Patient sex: F
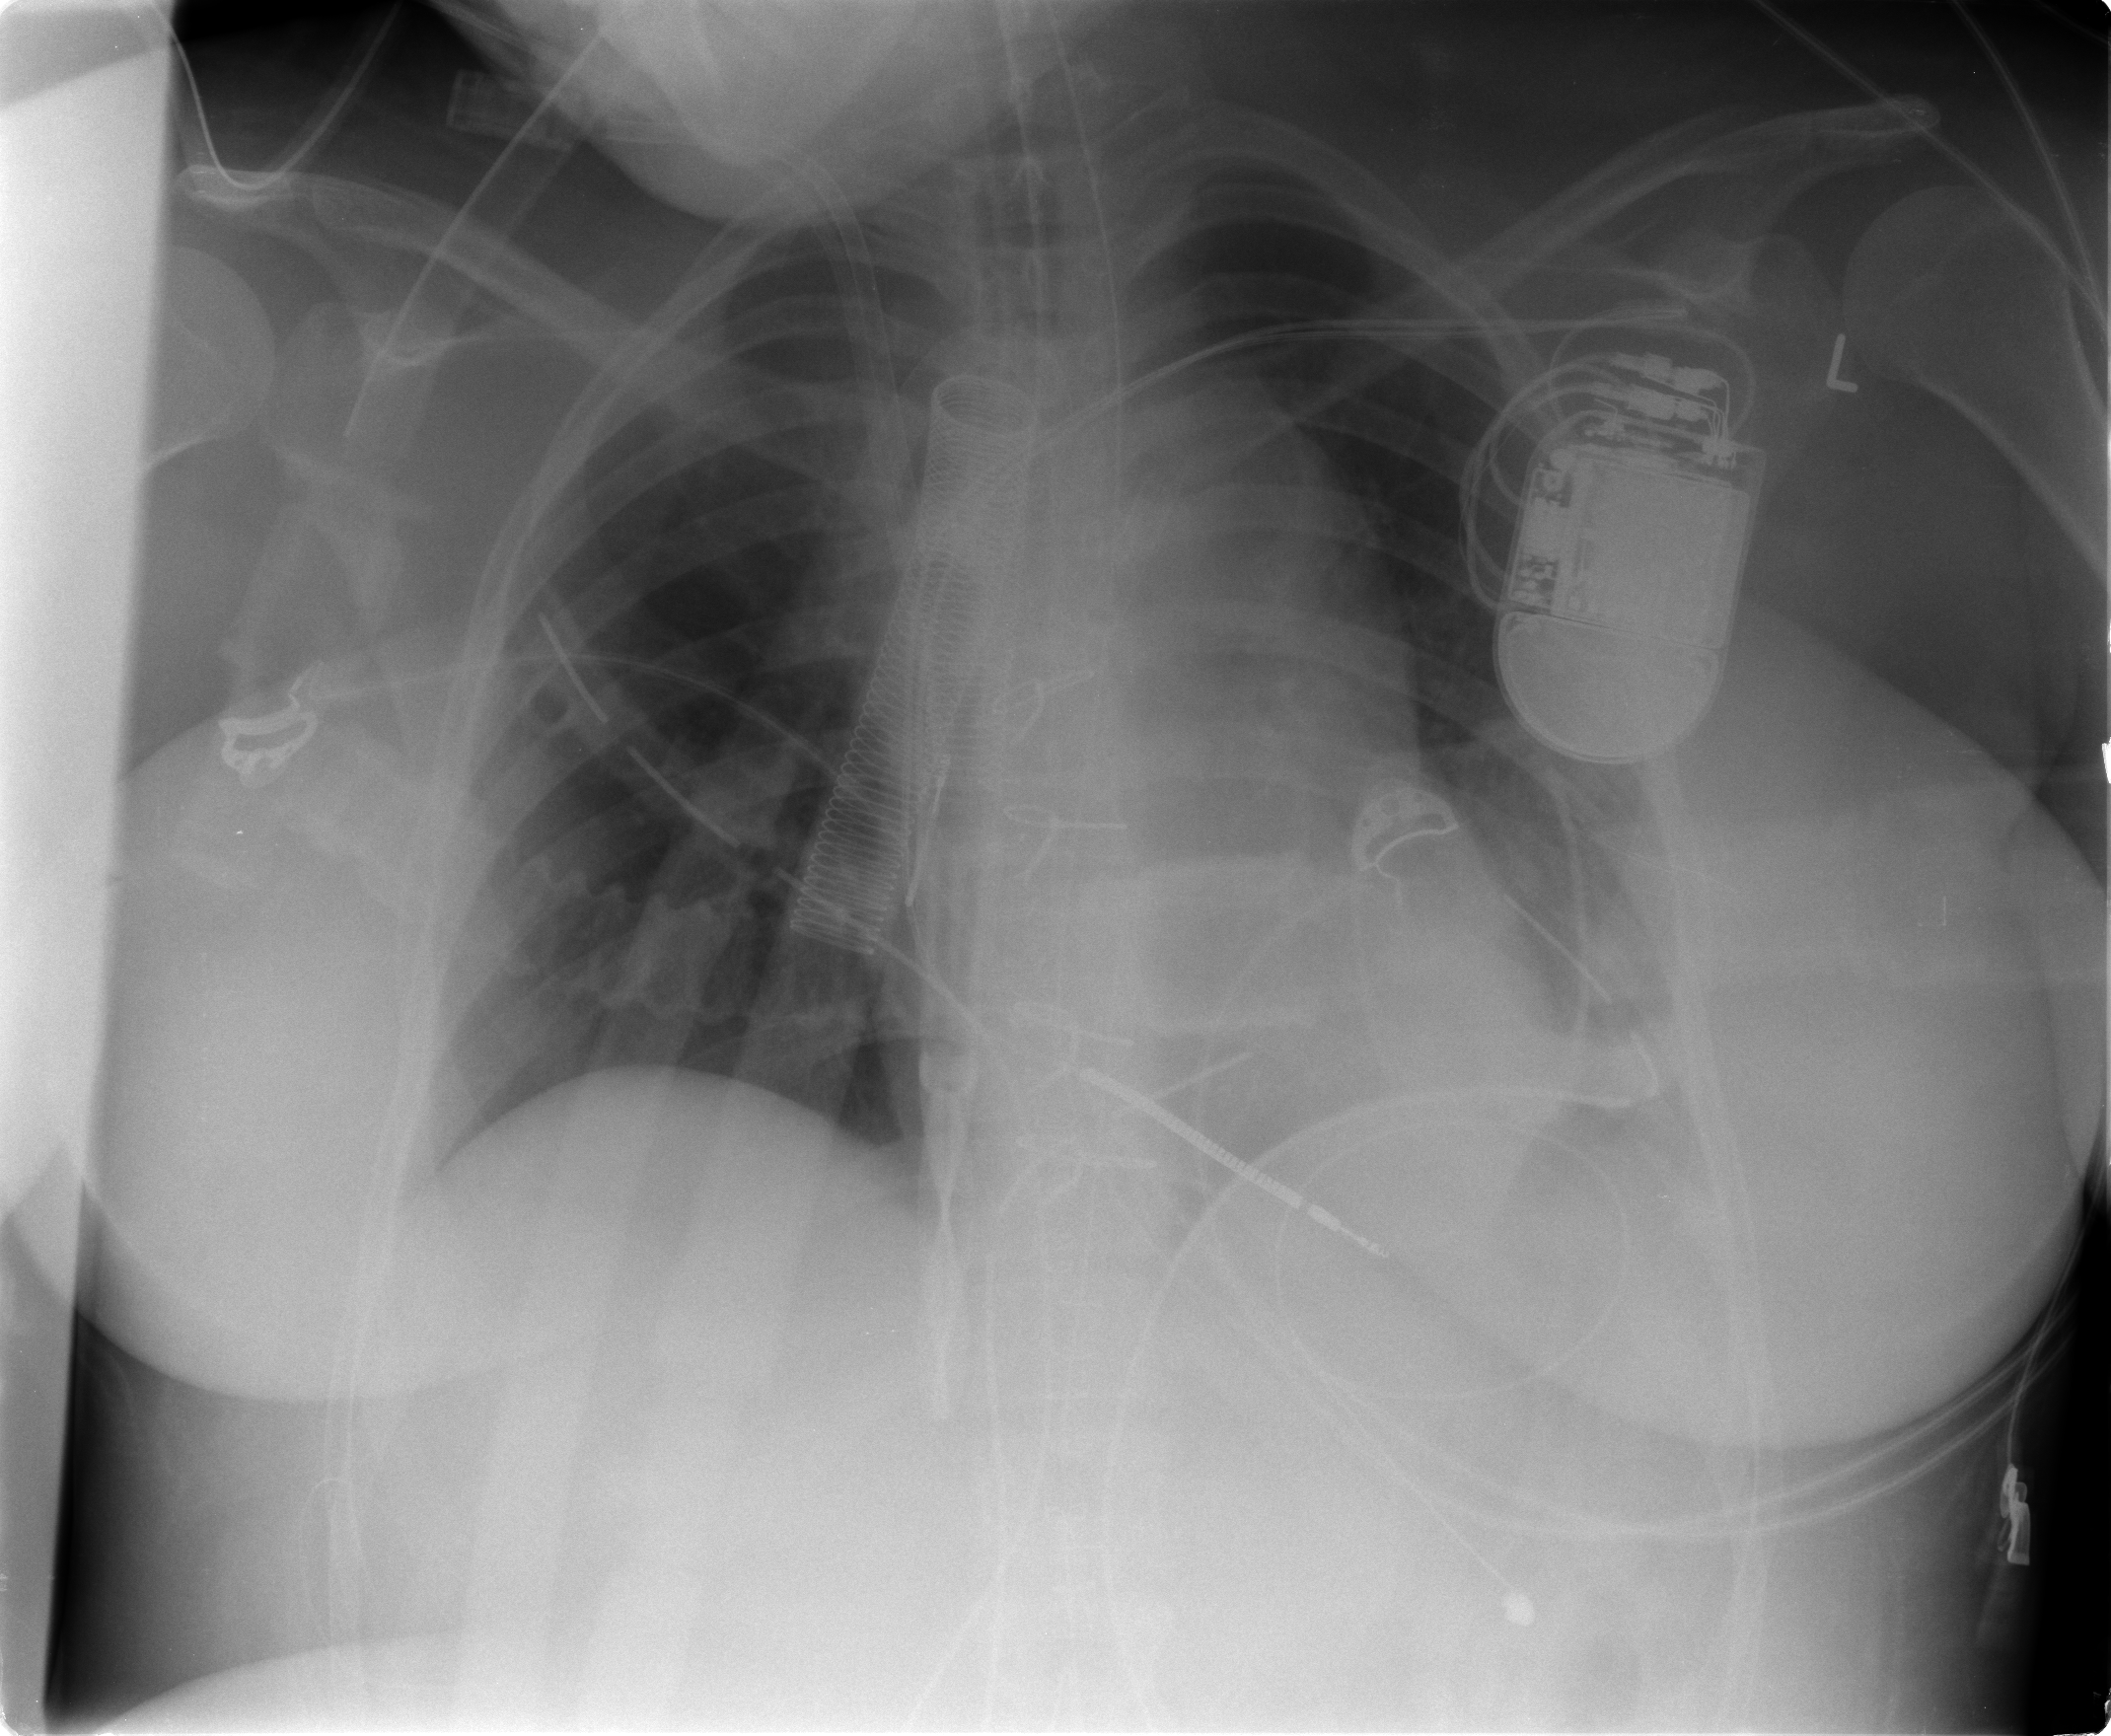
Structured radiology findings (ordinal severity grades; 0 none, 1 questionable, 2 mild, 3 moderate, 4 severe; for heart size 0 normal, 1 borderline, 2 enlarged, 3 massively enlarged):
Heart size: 0
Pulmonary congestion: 2
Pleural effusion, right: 0
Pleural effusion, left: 2
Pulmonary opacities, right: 0
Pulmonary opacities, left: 2
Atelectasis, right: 0
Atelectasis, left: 2